Brain MRI, t2w sequence, axial 2D slice.
Patient: age 50, sex M, weight 90 kg, height 1.9 m
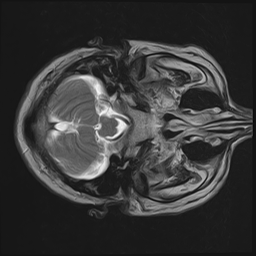